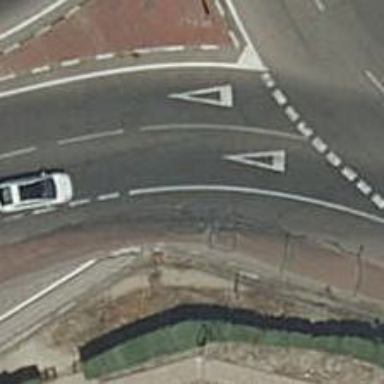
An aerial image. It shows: Road with "give way" sign.